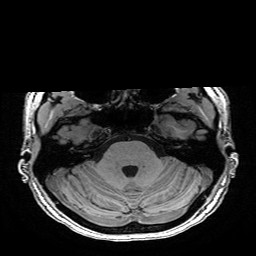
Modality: T1w
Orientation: coronal
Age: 28
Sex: female
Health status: healthy
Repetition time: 2.53 s
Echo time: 0.0034 s